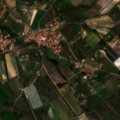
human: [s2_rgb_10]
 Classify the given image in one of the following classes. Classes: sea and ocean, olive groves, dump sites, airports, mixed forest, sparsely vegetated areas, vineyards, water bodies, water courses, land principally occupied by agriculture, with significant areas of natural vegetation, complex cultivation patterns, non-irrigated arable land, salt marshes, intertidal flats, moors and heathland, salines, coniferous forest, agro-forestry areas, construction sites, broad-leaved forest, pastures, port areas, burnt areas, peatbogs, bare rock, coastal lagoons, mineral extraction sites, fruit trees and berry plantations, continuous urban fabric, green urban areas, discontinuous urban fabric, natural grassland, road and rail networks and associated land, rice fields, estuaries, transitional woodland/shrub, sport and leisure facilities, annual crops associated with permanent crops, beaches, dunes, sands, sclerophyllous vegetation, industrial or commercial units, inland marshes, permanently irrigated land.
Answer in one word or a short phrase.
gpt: permanently irrigated land